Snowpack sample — Loveland Pass, Silver Plume, Colorado, USA (2/11/26, 12:00 PM MST)
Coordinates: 39.663, -105.886
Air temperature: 35 °F
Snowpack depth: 82 cm
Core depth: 30 cm
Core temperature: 28.4 °F
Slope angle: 13°, slope face: 12°
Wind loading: high
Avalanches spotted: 1
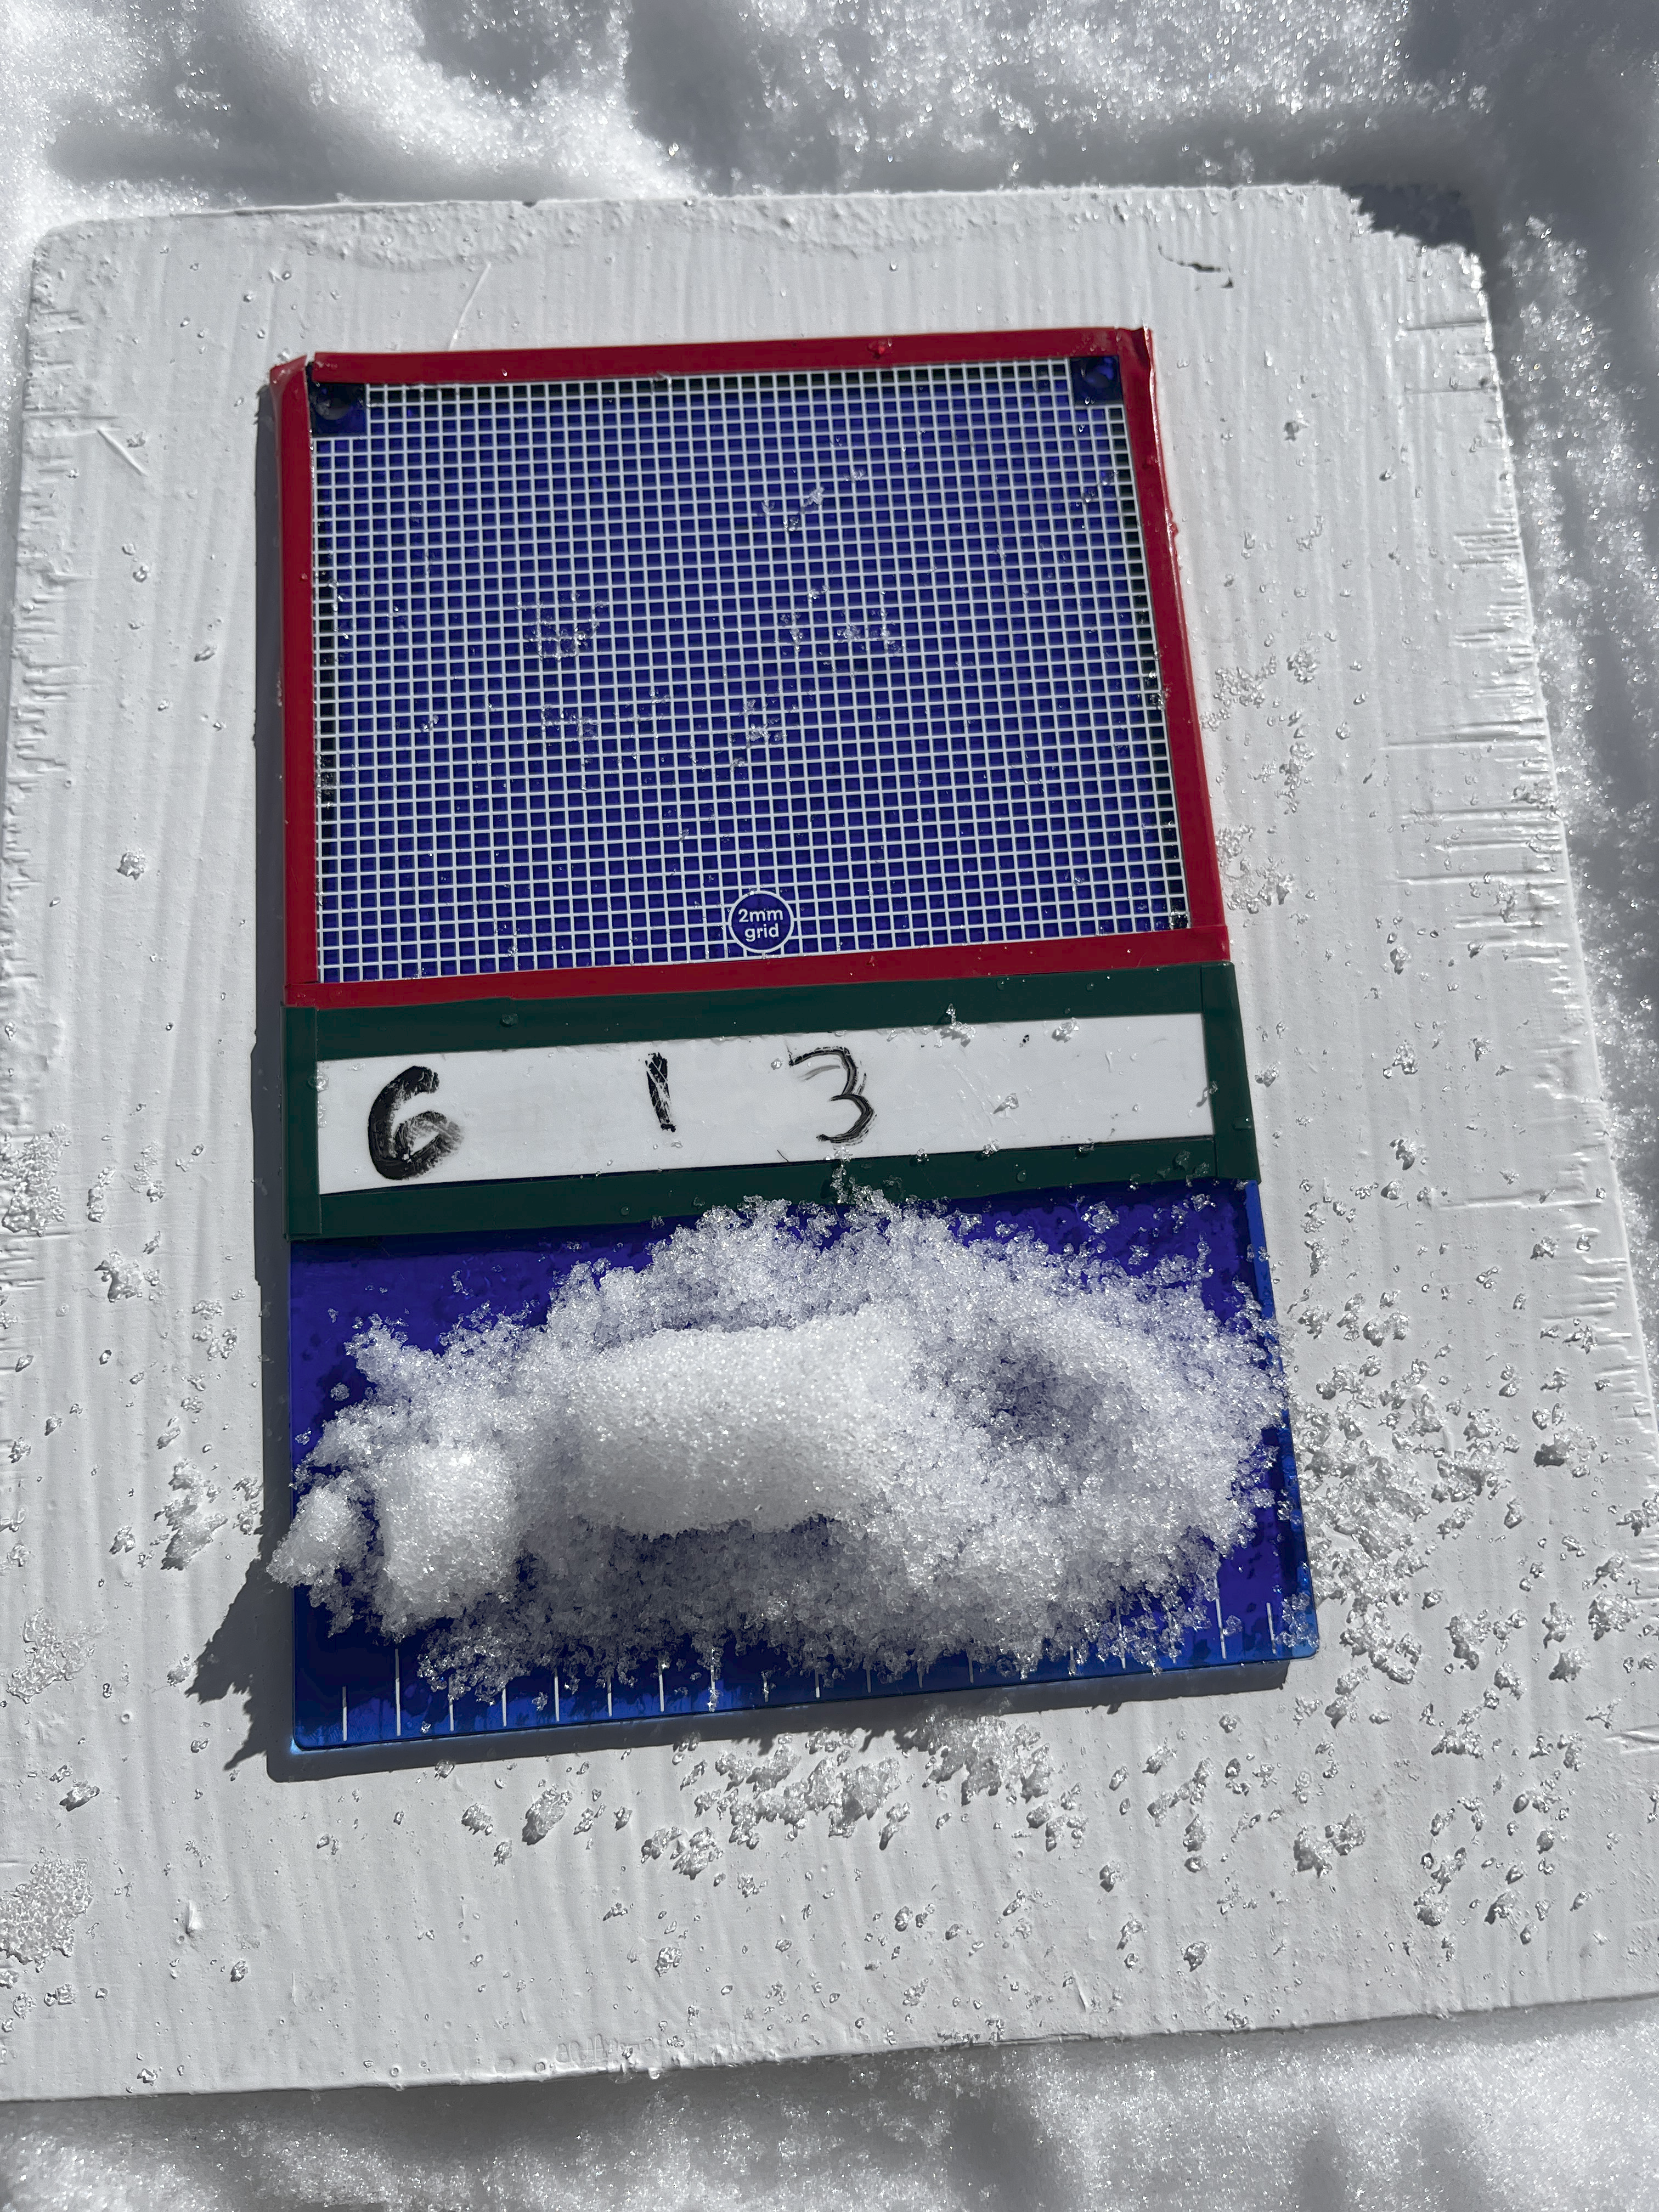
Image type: crystal_card
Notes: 1 small avalanche spotted on the north side of the bowl, lots of wind loading